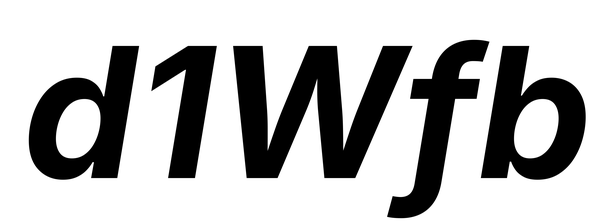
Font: Inter-Italic_Bold_Italic